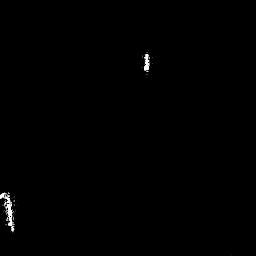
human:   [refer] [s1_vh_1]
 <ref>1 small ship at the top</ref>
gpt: <box>[[55, 17, 59, 28, 0]]</box>

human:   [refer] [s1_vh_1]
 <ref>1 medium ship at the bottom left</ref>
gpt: <box>[[0, 73, 6, 88, 0]]</box>